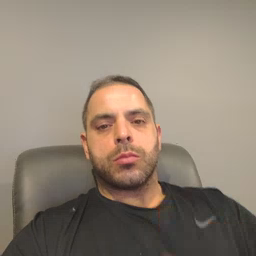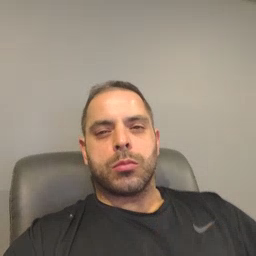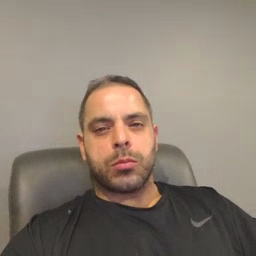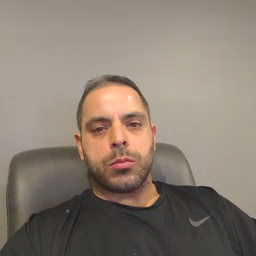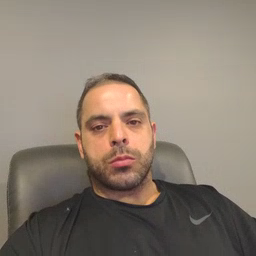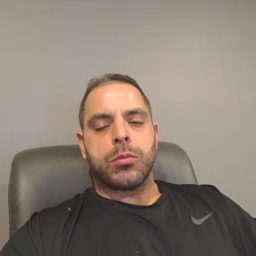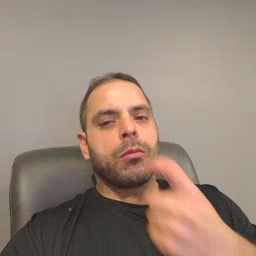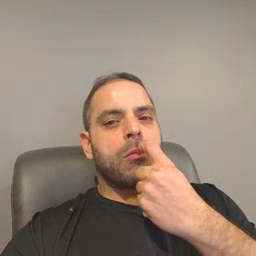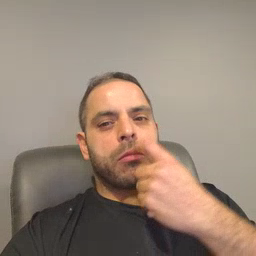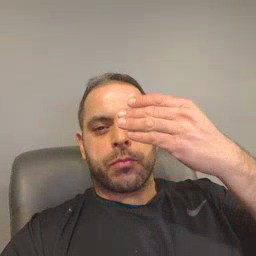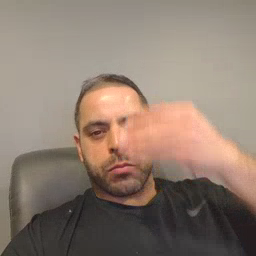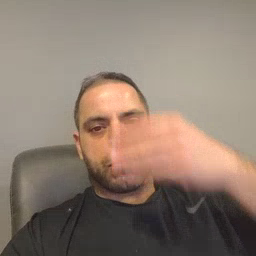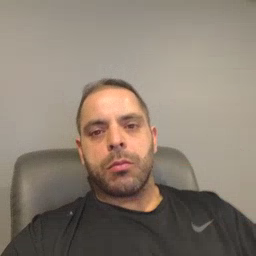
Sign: glasswindow